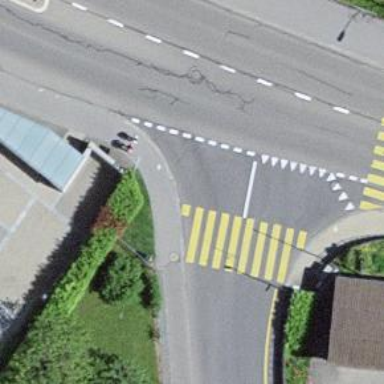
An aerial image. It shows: Zebra crossing on the road.